Field crop: maize
Growth stage: 2
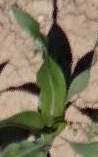
Species: maize